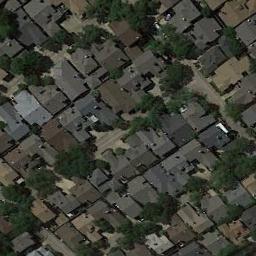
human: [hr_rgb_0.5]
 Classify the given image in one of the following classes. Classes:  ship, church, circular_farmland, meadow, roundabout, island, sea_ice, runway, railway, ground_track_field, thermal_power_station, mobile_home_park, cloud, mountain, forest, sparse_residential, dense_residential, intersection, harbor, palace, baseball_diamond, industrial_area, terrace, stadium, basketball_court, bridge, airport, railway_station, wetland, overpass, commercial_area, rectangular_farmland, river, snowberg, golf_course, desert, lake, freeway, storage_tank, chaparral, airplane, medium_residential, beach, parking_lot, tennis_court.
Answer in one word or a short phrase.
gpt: dense_residential